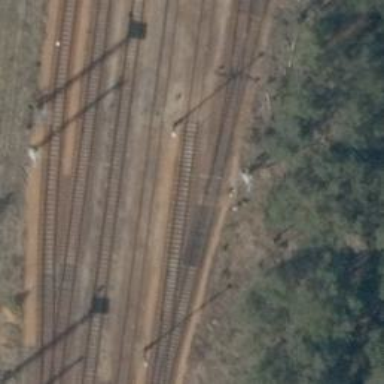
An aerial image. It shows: Railway switch.